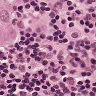
Metastatic tissue present: yes